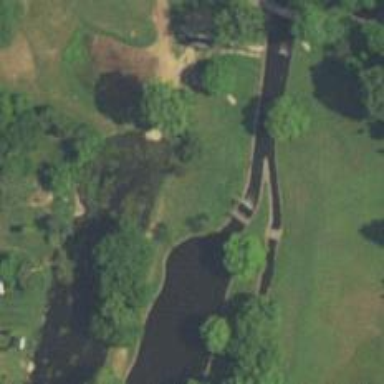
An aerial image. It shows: Disc golf basket.